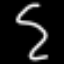
Label: squiggle